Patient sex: M
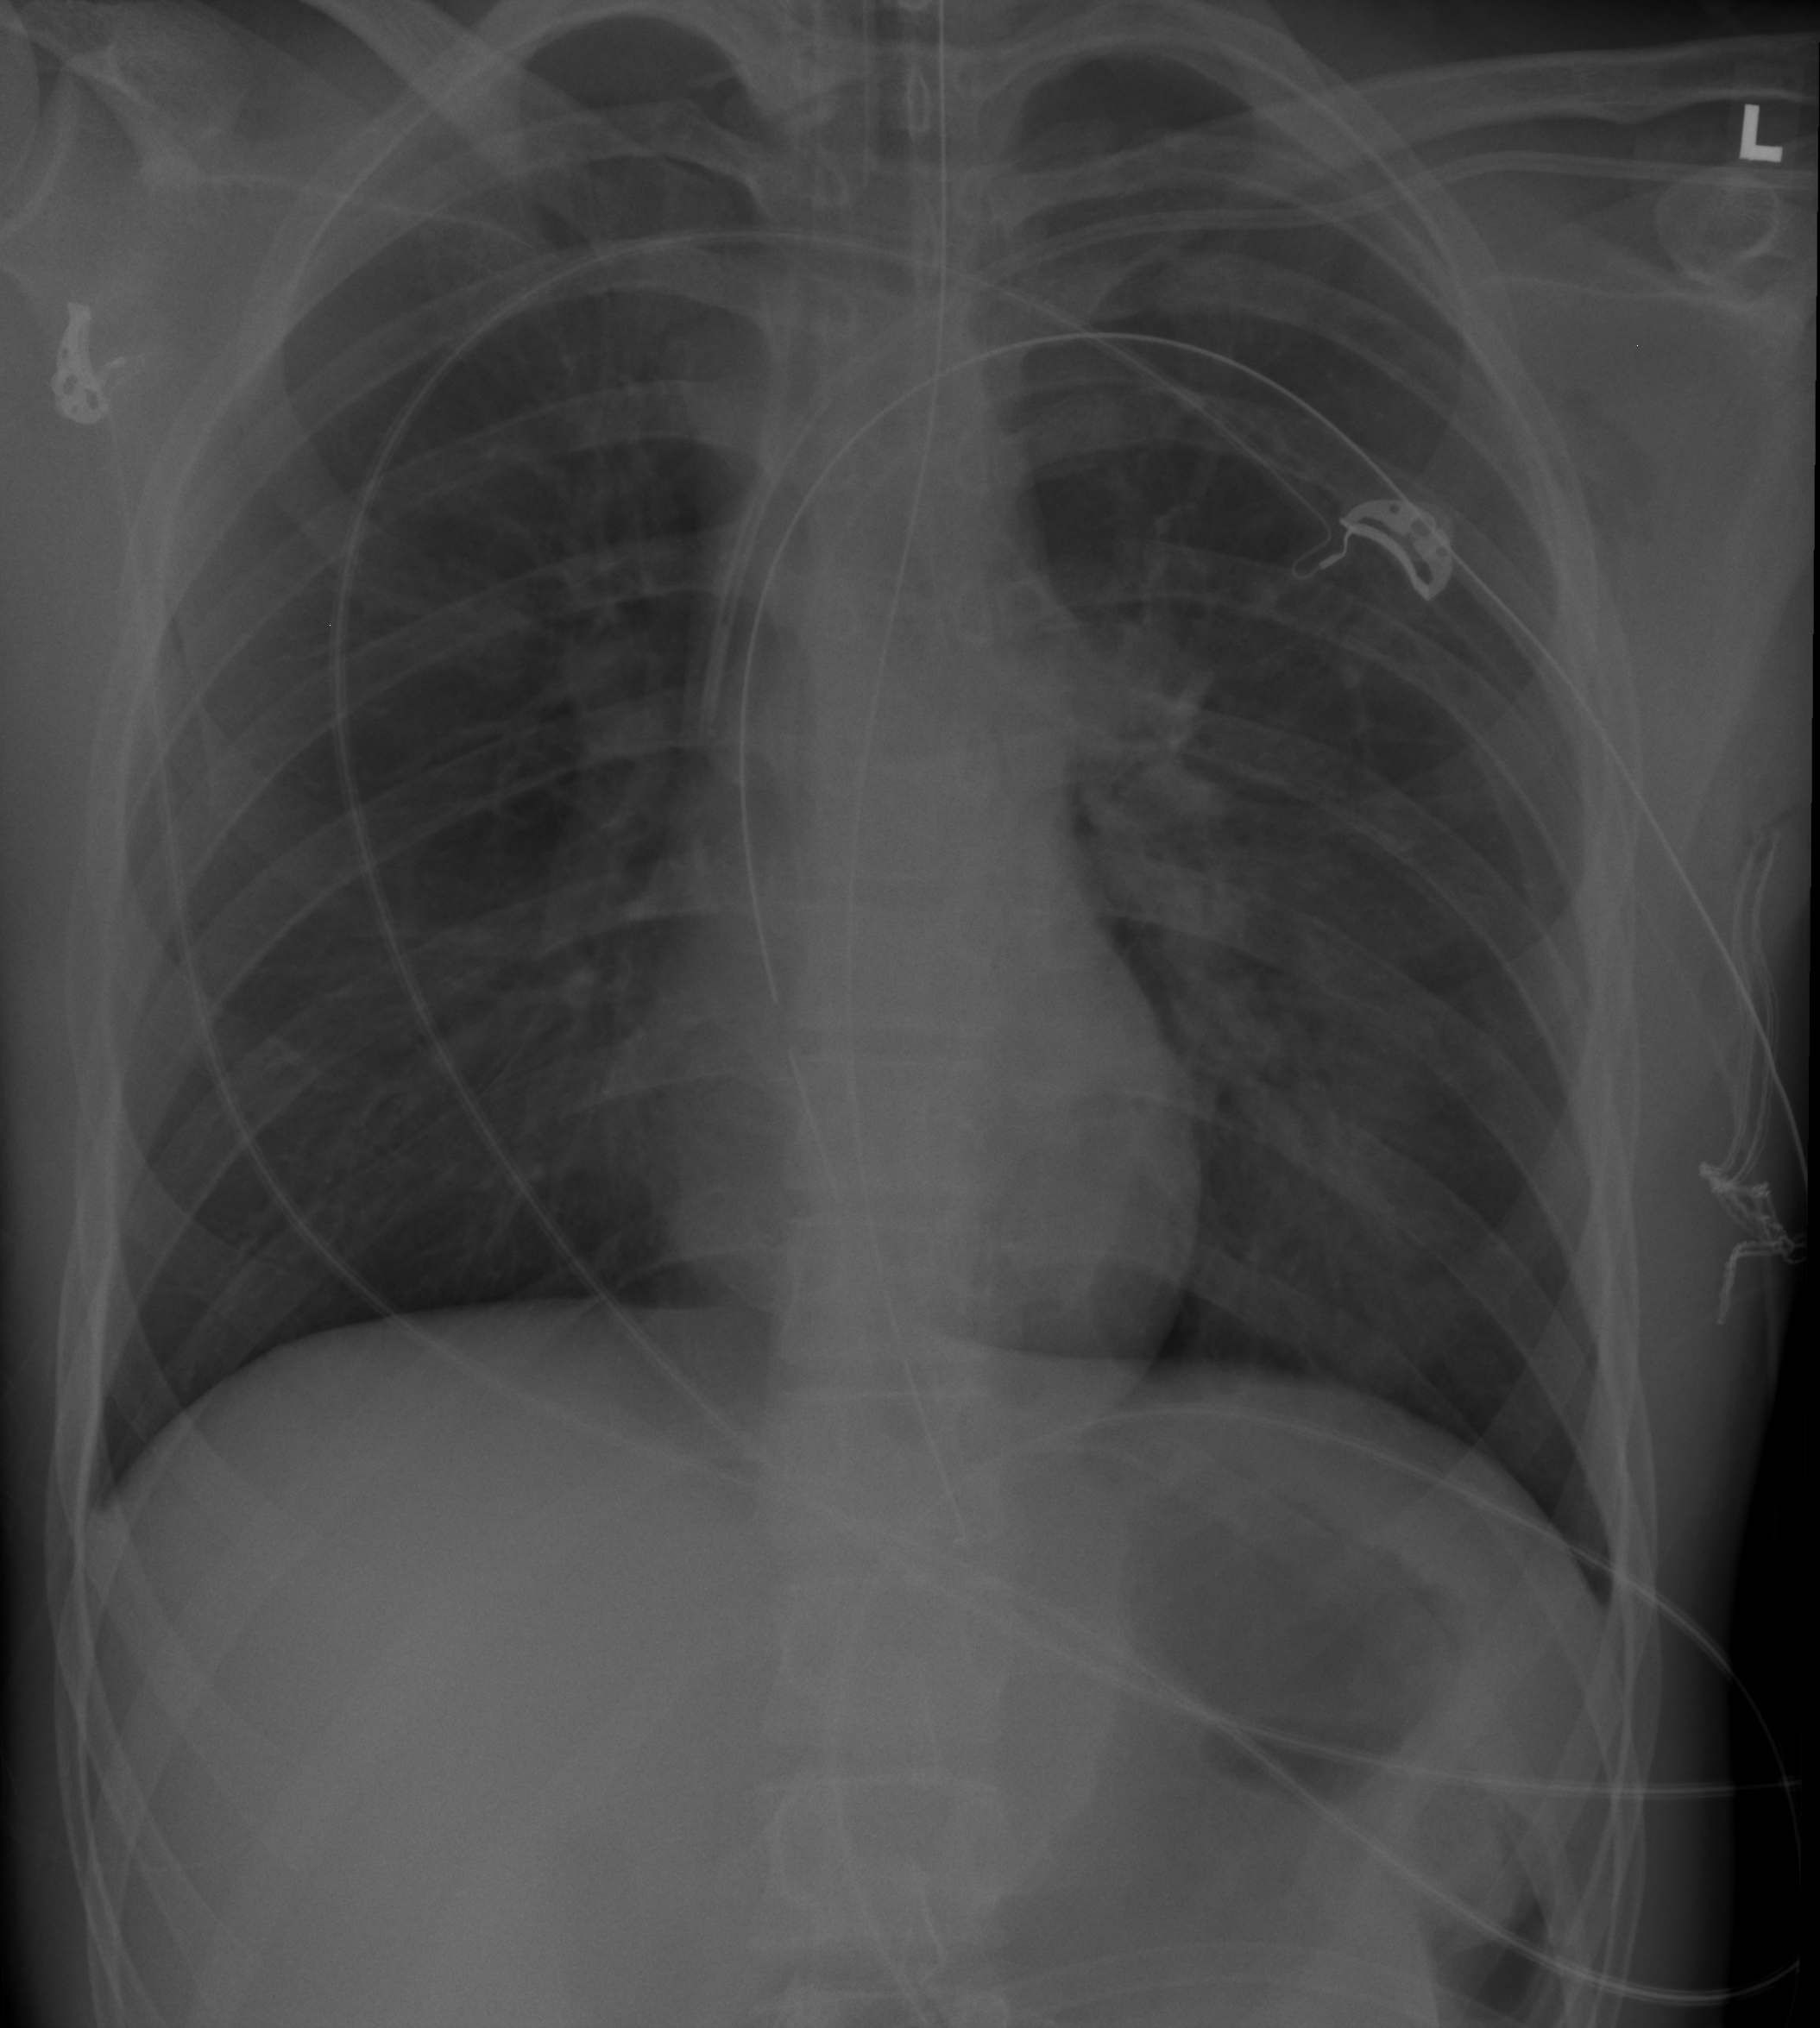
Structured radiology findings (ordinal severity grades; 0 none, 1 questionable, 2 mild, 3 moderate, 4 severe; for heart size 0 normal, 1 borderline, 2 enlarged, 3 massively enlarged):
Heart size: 0
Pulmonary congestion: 0
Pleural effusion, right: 0
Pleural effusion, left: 0
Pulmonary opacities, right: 0
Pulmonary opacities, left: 2
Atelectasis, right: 0
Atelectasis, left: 0